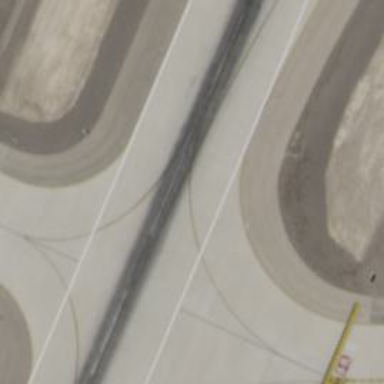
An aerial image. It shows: Image of taxiway at airport.